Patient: sex F, age 76
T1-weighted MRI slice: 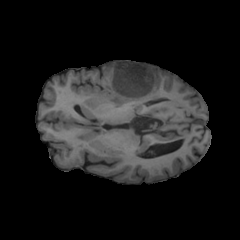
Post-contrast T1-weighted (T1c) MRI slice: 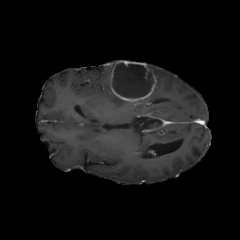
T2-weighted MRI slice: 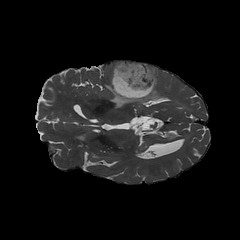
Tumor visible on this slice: yes
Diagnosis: Glioblastoma, IDH-wildtype
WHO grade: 4